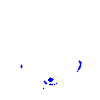
Particle: pion